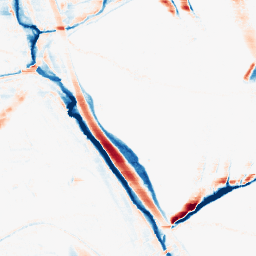
Category: morphological
Decomposition family: morphological_rect
Decomposition parameters: operation: average
width: 20
height: 5
Upsampling method: bspline
Upsampling parameters: scale: 4
Upsampling scale: 4